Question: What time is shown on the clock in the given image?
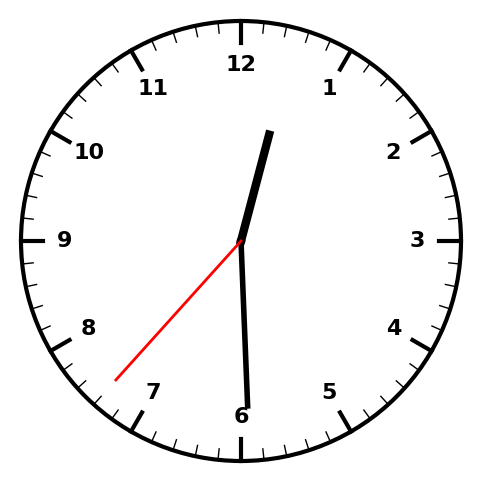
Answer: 12:29:37